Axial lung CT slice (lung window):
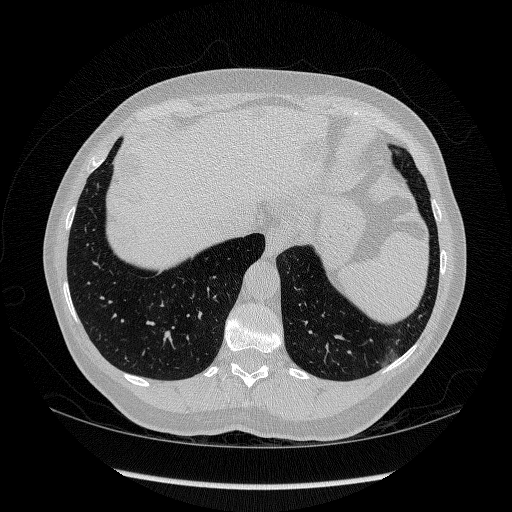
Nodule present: no